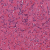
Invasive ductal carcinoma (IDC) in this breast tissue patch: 0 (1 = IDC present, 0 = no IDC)